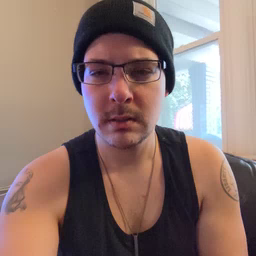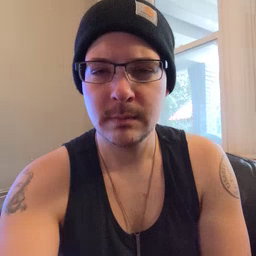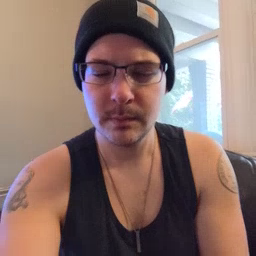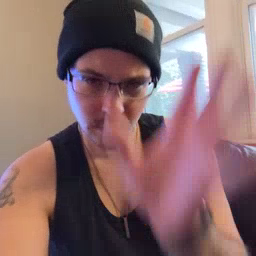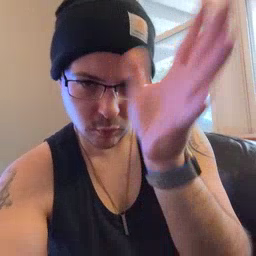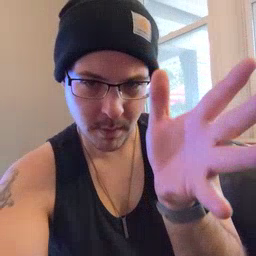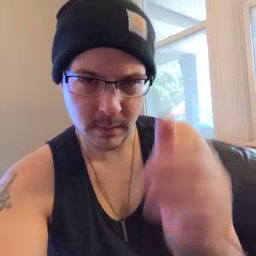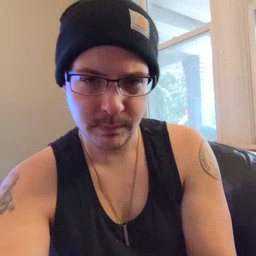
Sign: grandpa